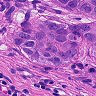
Metastatic tissue present: yes